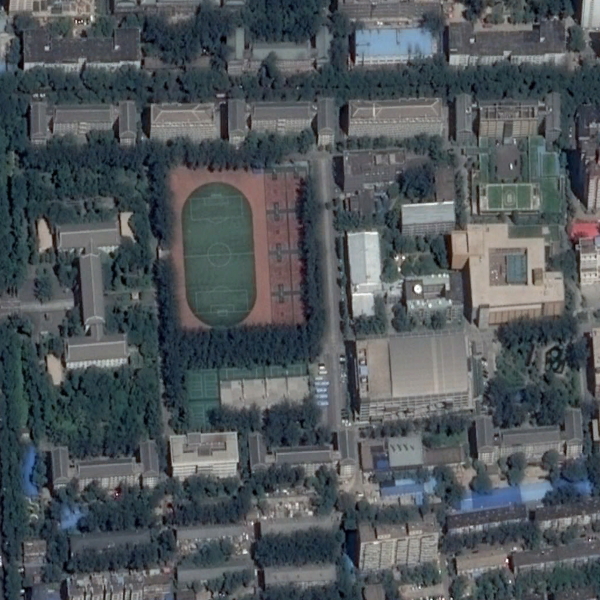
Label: School